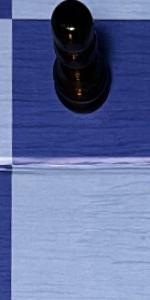
Label: Empty